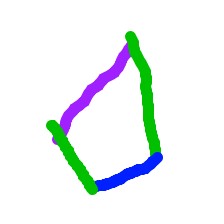
Shape: kite